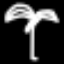
Label: palm tree